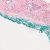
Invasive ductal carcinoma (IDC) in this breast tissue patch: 0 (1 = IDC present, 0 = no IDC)